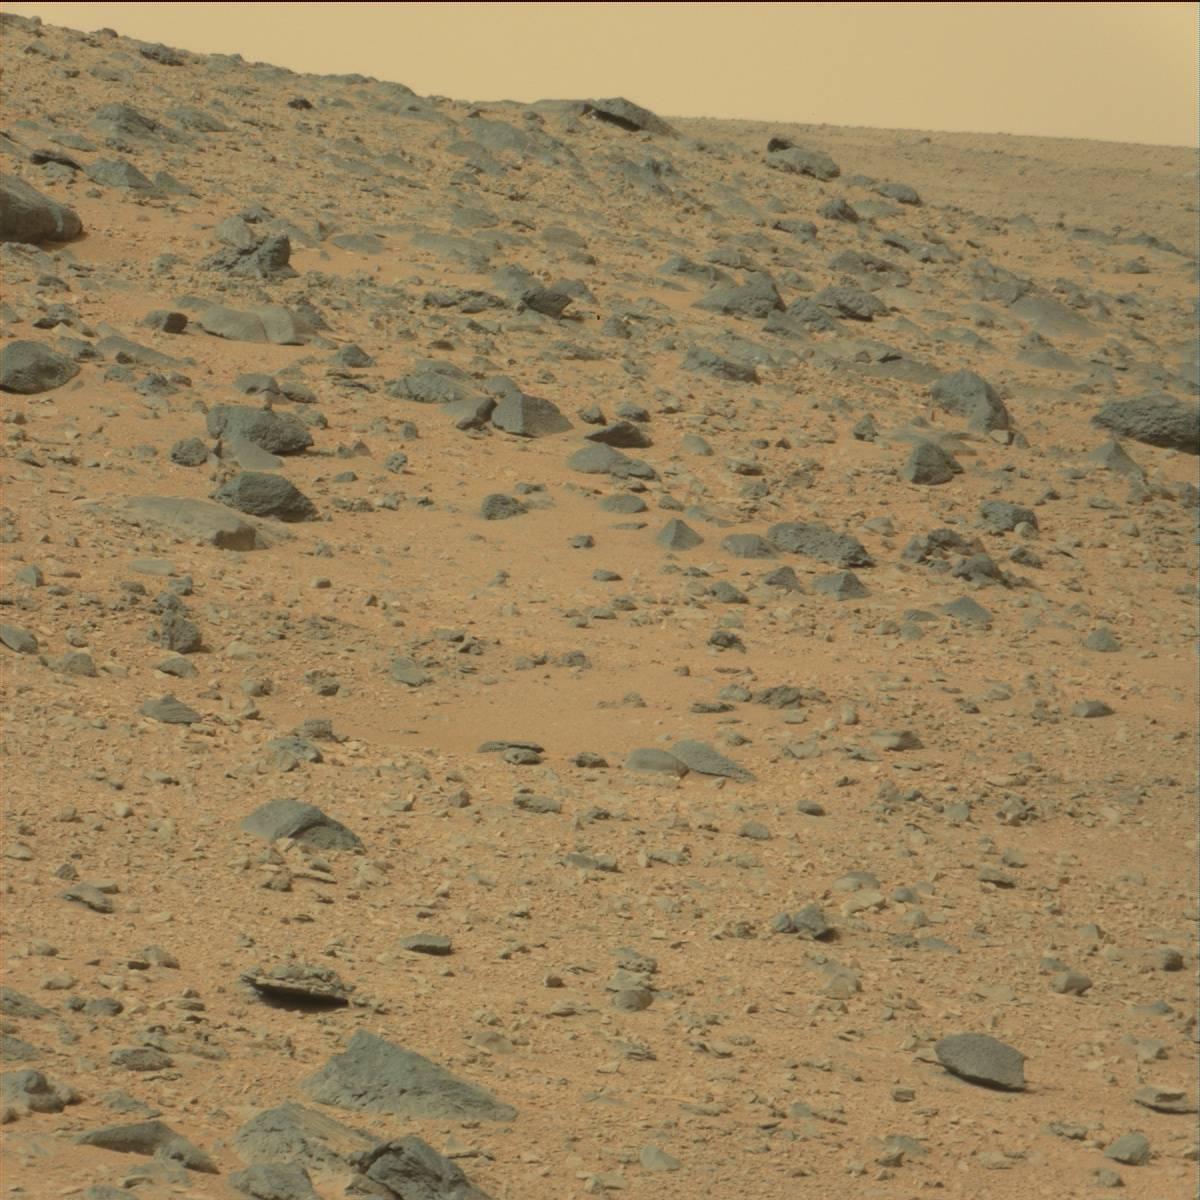
Terrain classes present: Bedrock, Sand / Soil, Sky